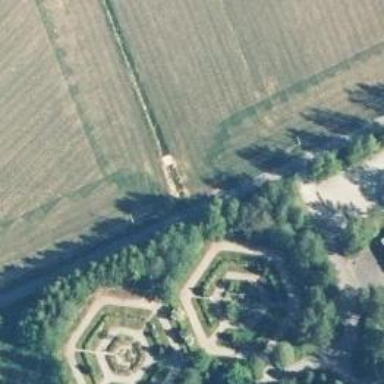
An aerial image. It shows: Track road on bridge with grade 1 tracktype.